Identify the transformations in the second image compared to the first.
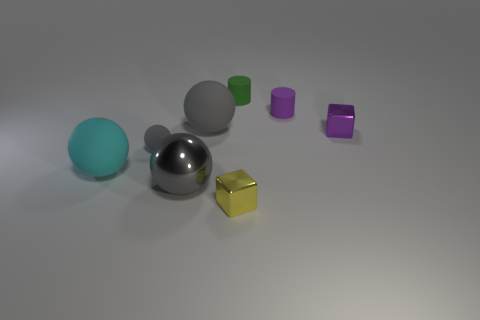
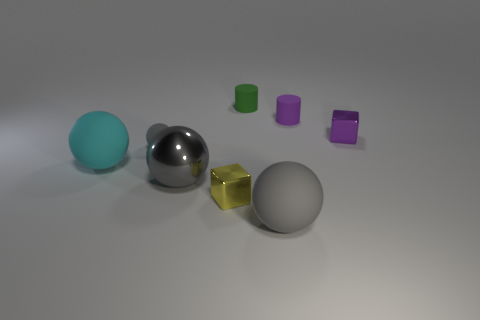
the big gray rubber object moved
the big gray rubber sphere behind the small purple shiny cube changed its location
the large gray matte ball behind the small rubber sphere is in a different location
the big gray matte ball that is behind the small gray matte thing moved